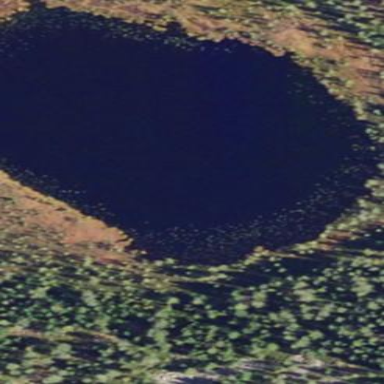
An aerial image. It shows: Pond surrounded by natural water.